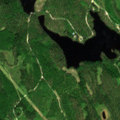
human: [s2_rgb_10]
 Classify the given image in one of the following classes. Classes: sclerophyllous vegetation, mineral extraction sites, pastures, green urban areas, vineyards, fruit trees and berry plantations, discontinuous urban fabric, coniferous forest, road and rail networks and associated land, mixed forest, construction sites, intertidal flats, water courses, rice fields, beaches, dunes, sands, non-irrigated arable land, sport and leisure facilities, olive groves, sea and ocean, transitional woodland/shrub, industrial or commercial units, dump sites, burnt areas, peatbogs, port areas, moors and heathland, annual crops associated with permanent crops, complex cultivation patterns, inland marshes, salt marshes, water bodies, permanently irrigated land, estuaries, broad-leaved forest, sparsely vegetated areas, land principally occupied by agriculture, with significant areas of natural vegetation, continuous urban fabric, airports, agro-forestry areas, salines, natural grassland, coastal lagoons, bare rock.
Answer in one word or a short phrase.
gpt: coniferous forest, mixed forest, transitional woodland/shrub, water bodies